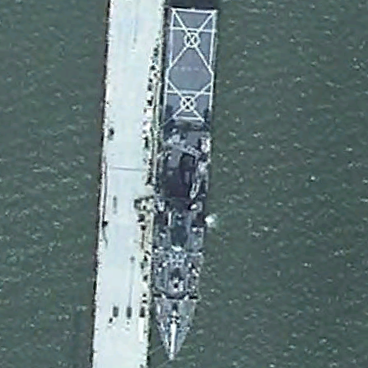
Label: combat